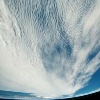
Label: cloud